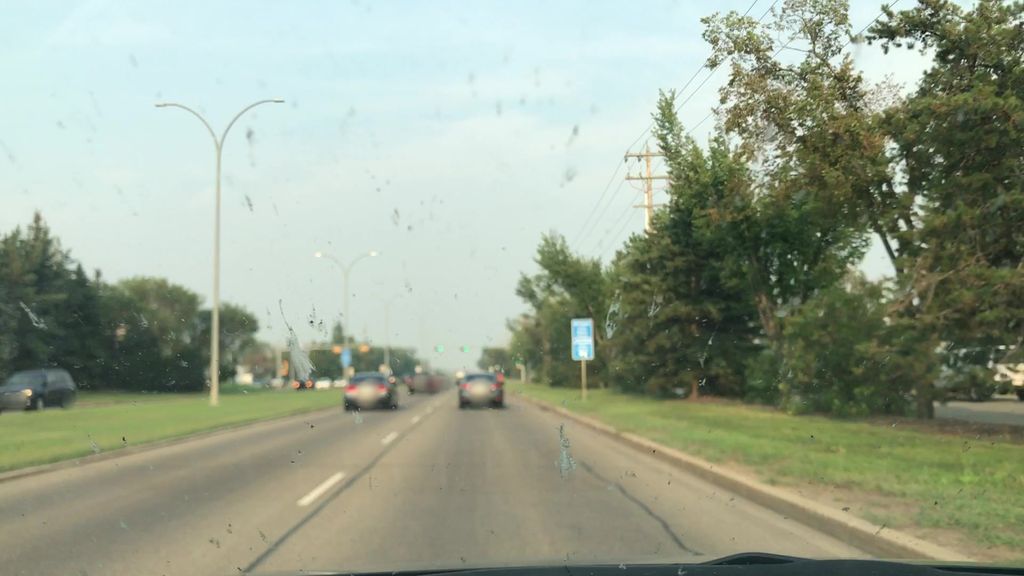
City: edmonton